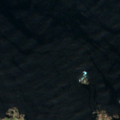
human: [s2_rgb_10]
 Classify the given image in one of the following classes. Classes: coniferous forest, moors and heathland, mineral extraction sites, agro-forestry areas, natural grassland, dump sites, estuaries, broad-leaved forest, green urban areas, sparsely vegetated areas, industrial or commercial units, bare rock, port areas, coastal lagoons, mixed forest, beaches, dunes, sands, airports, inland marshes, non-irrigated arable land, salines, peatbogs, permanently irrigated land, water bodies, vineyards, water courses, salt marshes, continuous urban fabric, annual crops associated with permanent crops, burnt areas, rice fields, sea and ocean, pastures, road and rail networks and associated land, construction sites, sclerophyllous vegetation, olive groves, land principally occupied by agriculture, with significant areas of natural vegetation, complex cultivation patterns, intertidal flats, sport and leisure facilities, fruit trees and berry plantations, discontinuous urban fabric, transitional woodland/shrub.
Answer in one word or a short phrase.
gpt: sea and ocean